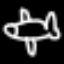
Label: airplane